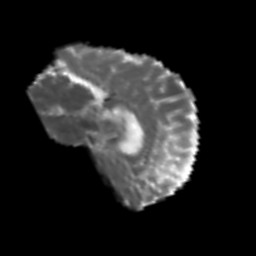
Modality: MD
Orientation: sagittal
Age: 54
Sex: male
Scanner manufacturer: siemens
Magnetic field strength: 3 T
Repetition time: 5.6 s
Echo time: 0.082 s